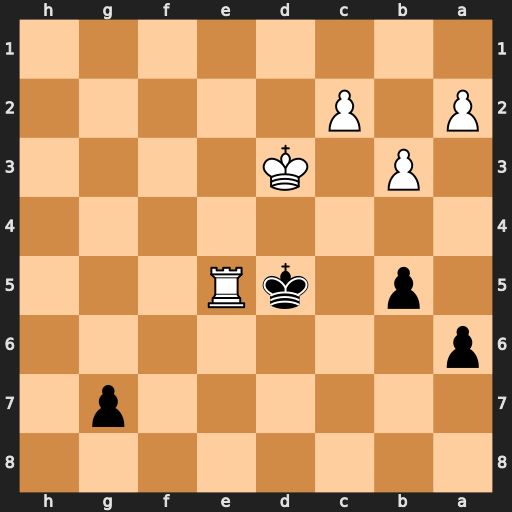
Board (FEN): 8/6p1/p7/1p1kR3/8/1P1K4/P1P5/8
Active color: b
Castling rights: -
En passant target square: -
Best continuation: Kxe5 Ke3 b4 c3 bxc3